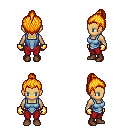
a pixel art fantasy rpg character, female body template, human, tanned skin, blue vest, red pants, light blonde short topknot hairstyle, gold gloves, brown shoes, four views (front, back, left, right), 2x2 character sprite sheet, small pixel art, hard edges, no anti-aliasing